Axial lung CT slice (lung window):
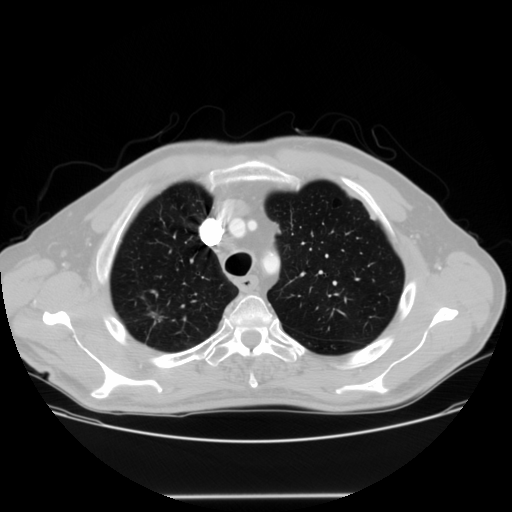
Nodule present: yes
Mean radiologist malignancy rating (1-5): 3.75